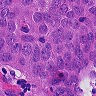
Metastatic tissue present: yes